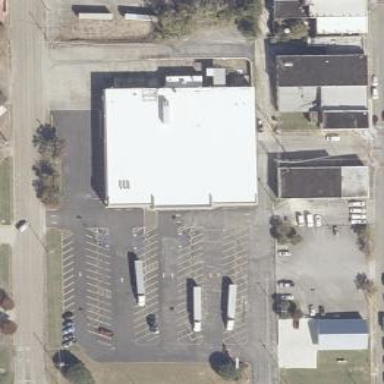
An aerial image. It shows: Retail building housing supermarket.